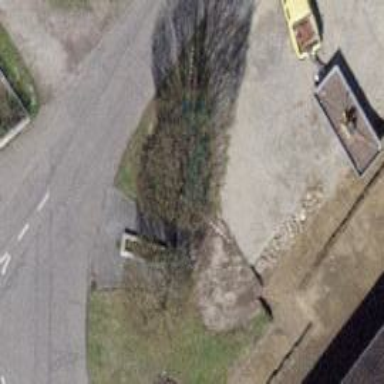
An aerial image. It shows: Bench.